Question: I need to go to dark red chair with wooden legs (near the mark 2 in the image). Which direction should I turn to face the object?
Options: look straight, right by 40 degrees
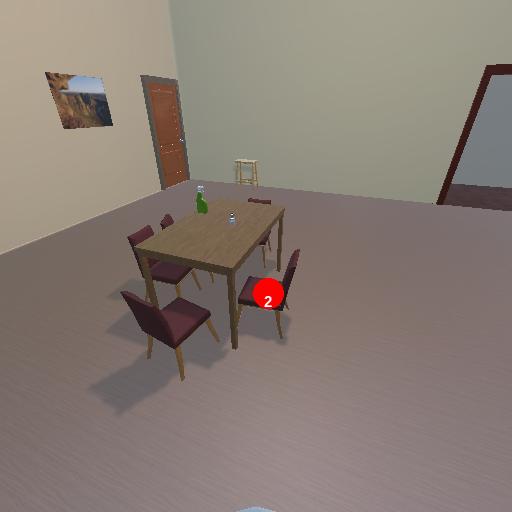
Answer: look straight